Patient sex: F
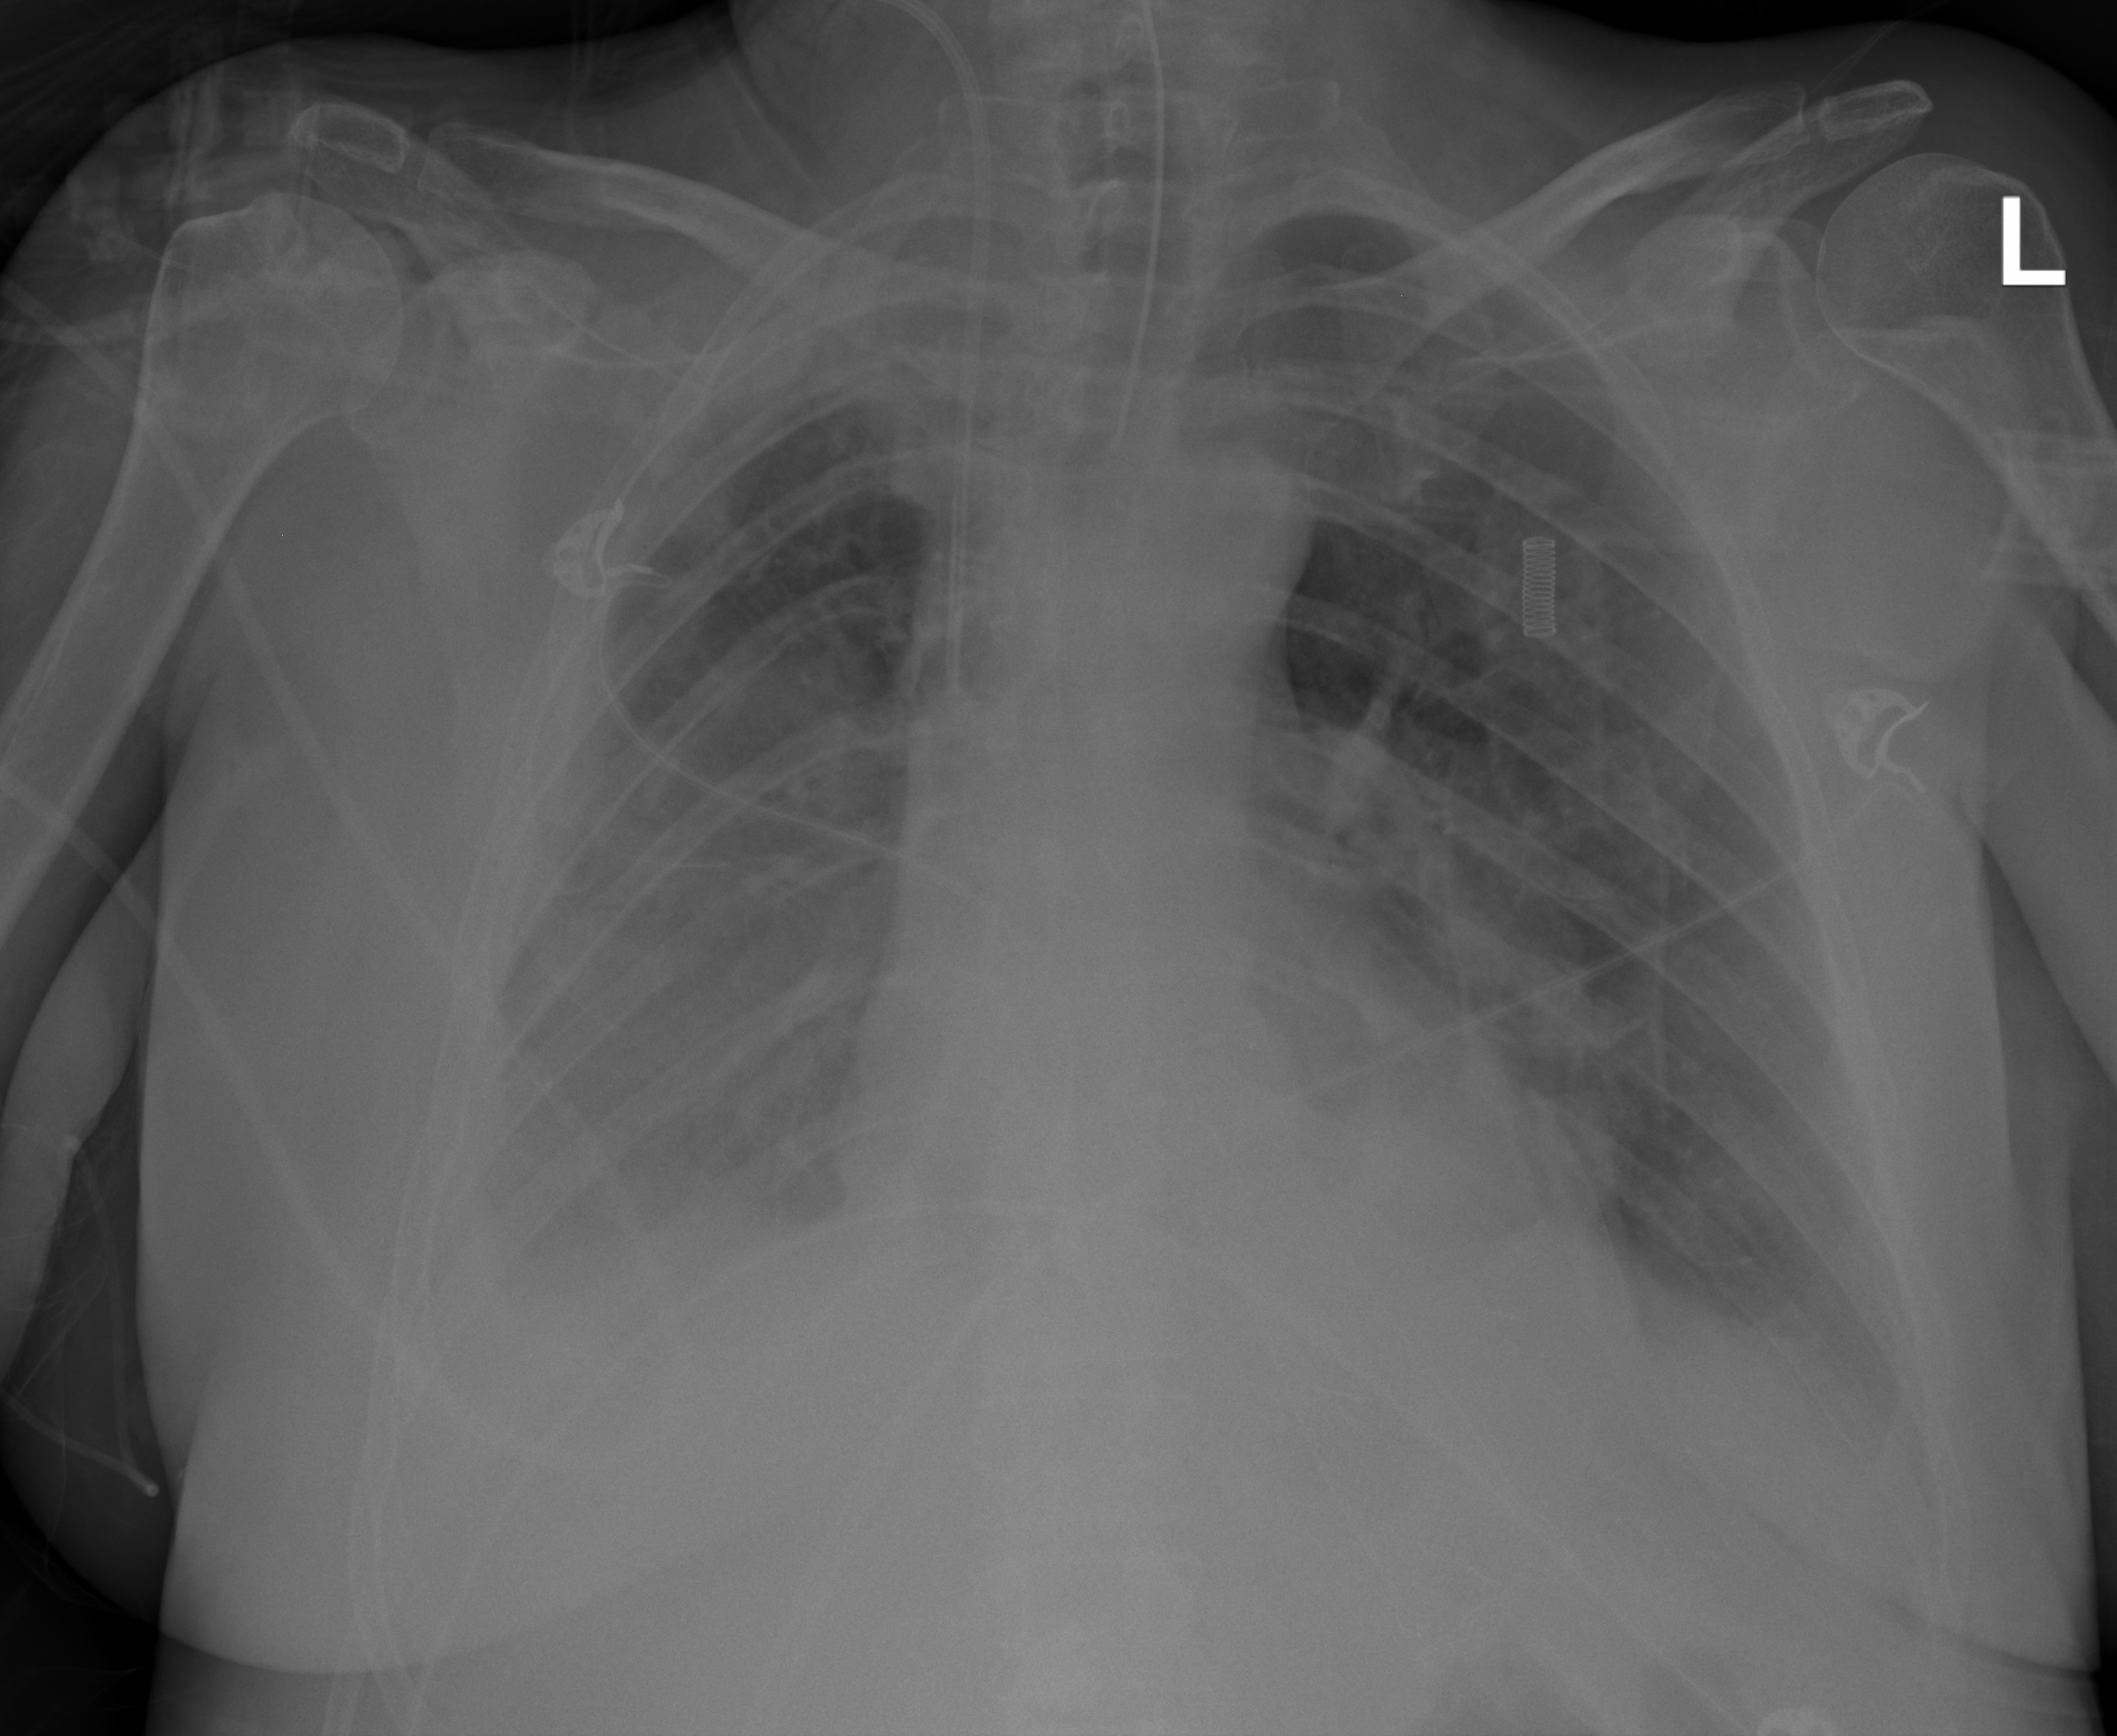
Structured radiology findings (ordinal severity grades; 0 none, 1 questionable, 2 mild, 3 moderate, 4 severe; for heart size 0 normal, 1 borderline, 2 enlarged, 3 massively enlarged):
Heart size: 0
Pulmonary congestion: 0
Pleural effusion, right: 3
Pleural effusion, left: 3
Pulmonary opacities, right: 1
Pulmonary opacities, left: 1
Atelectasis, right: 3
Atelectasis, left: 0